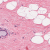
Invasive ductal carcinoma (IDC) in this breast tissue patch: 0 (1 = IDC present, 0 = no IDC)